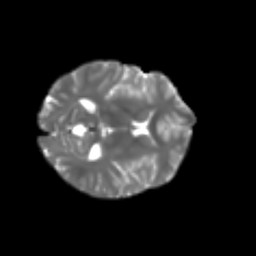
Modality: T2w
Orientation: axial
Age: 21
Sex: female
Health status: healthy